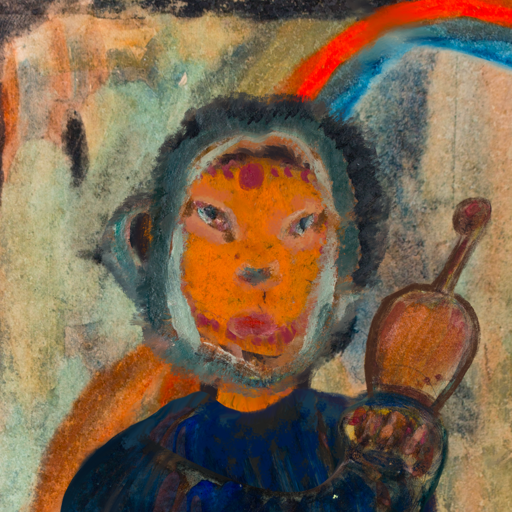
Background: Childish, Head And Neck Front: Doll, Face Front: Boggyland, Bust: Pipe, Hair Front: Boggyland, Head Accessory: Blank, Second Necklace: Blank, Necklace: Blank, Baby: Blank